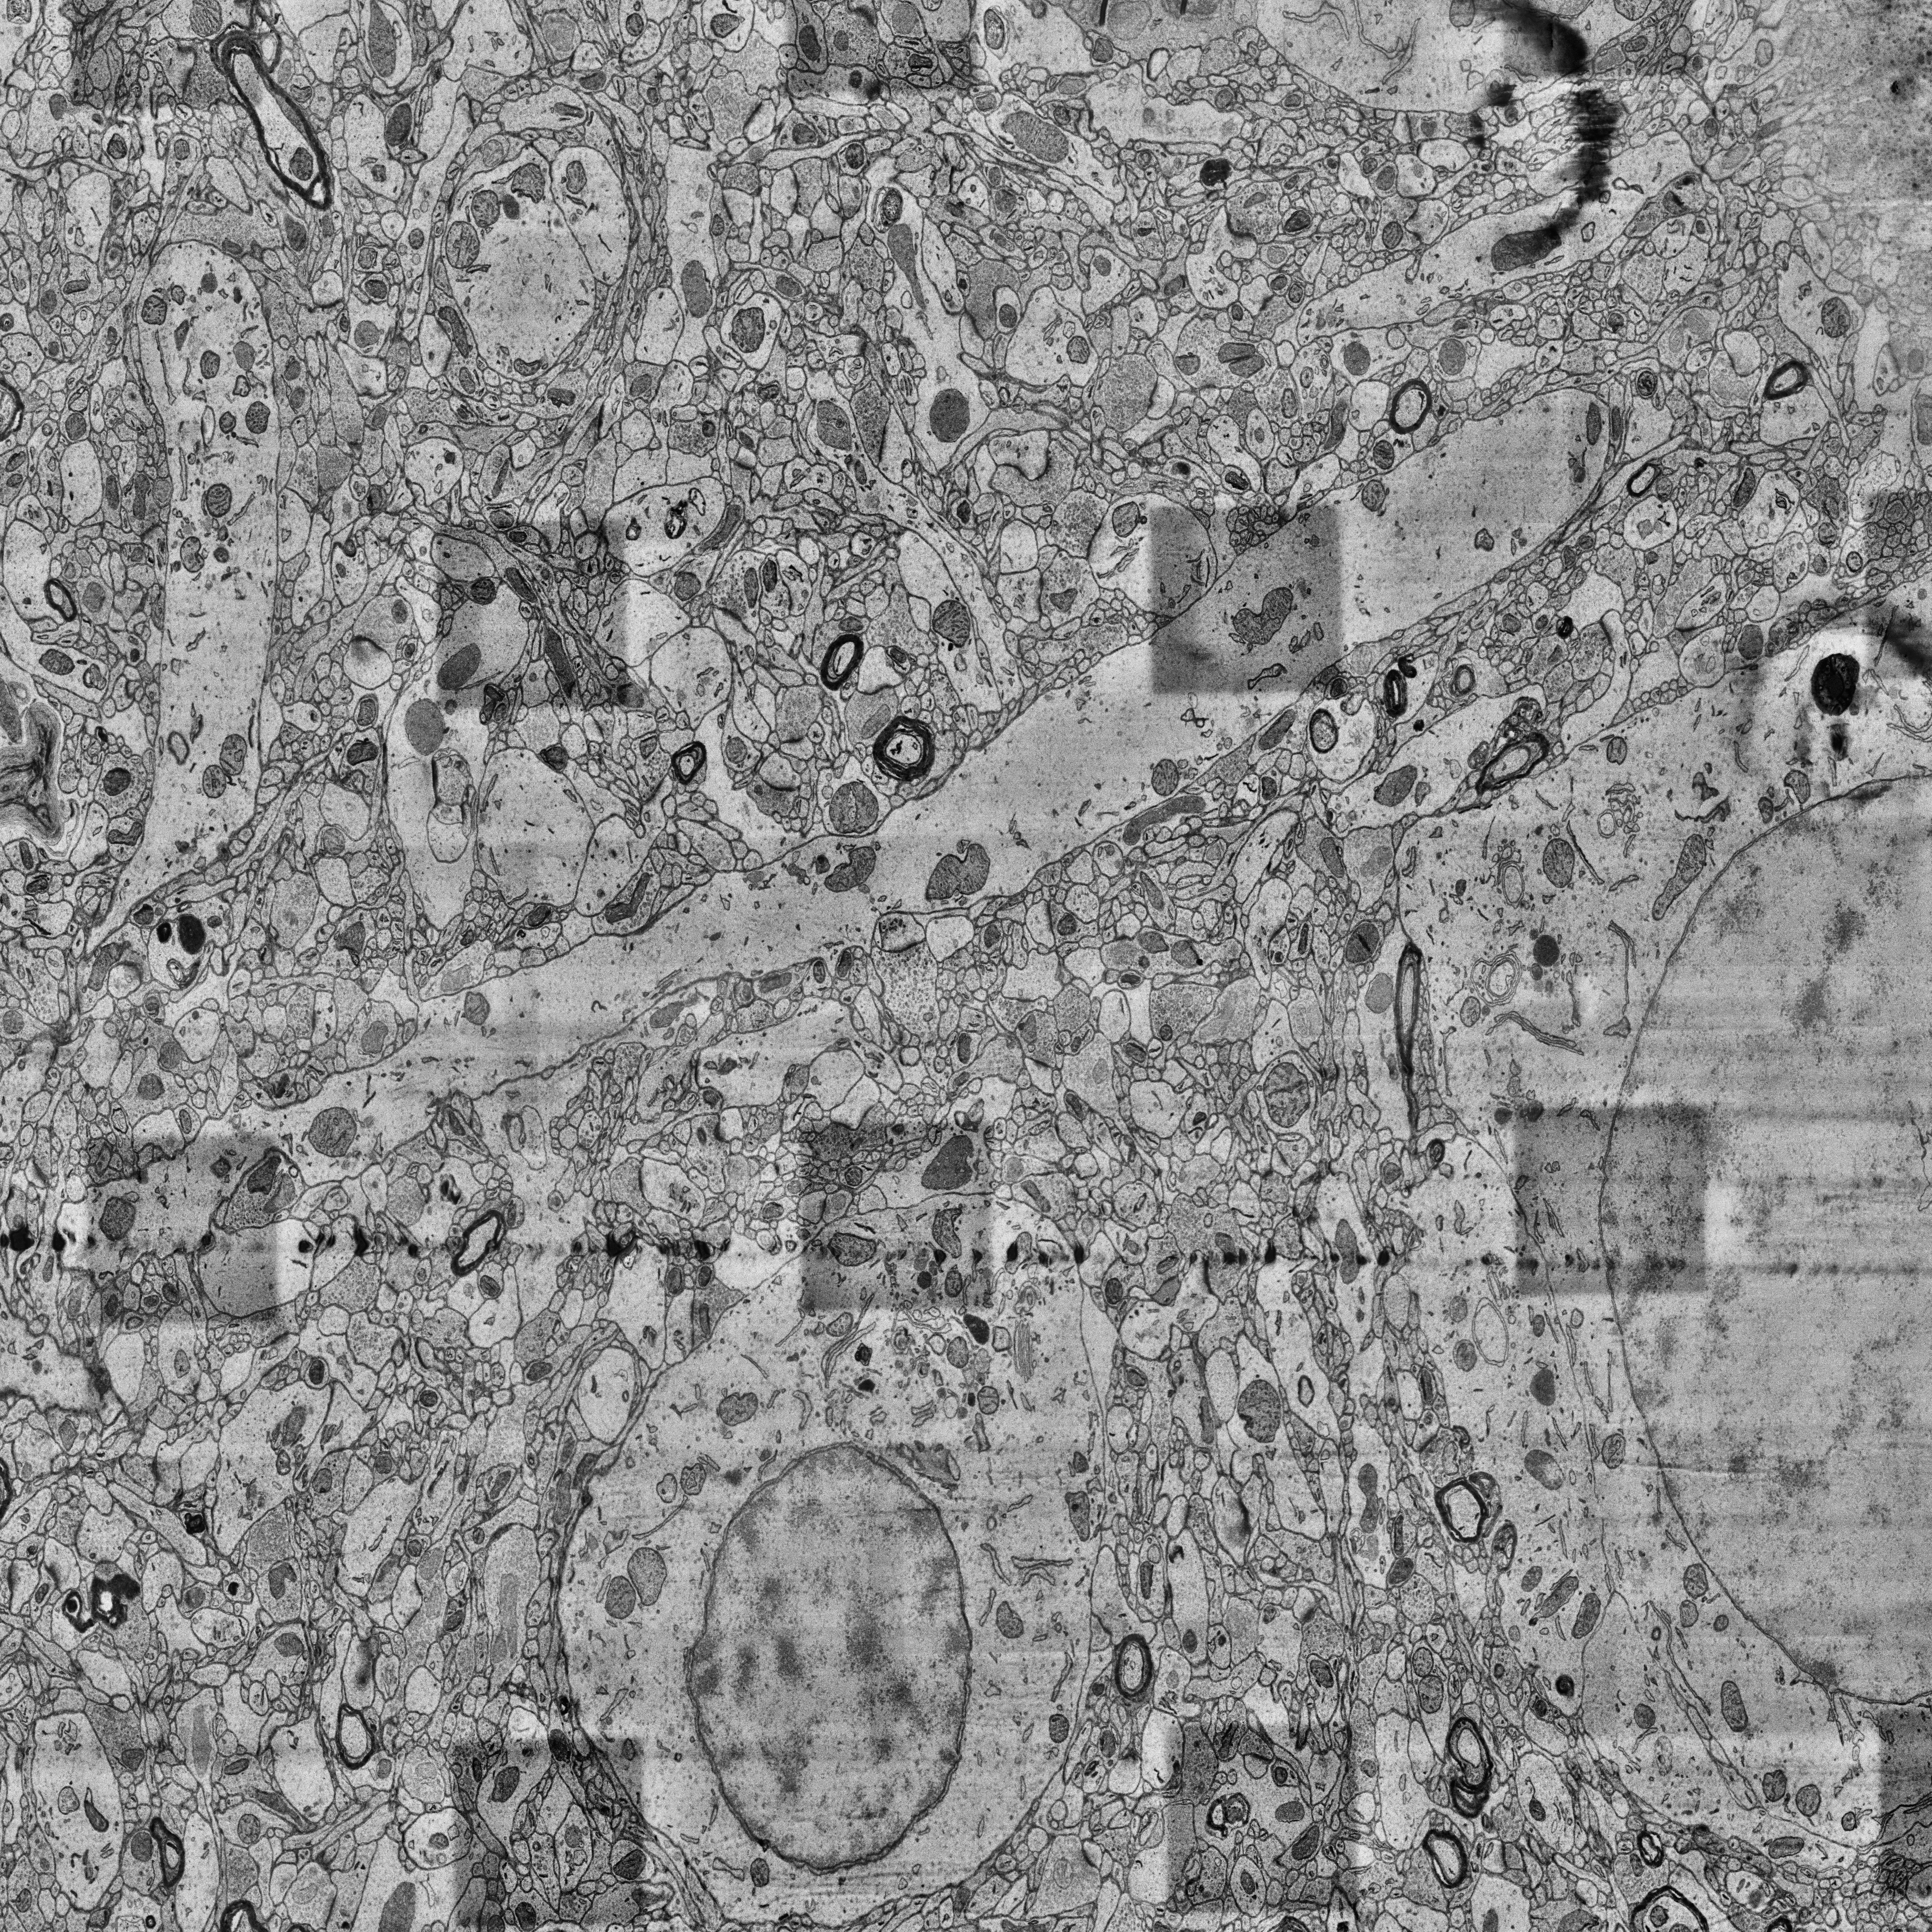
Electron microscopy slice of human cortex tissue
Slice depth (z): 355
Mitochondria instances in slice: 457